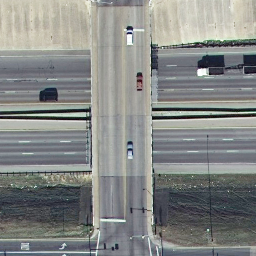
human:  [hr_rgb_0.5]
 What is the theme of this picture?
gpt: overpass